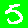
Digit: 5